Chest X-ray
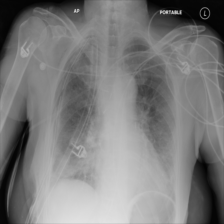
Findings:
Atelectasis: negative
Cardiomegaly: negative
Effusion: negative
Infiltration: negative
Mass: negative
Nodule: negative
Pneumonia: negative
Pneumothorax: negative
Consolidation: negative
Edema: negative
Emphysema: positive
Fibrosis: negative
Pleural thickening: negative
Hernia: negative